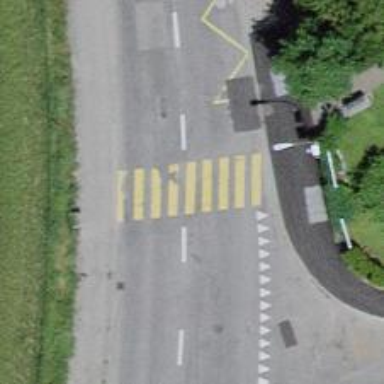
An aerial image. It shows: Zebra crossing on the road.